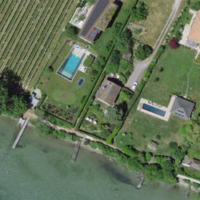
EUNIS habitat code: 54
Species observed at this site:
Geranium pyrenaicum
Campanula rapunculoides
Cymbalaria muralis